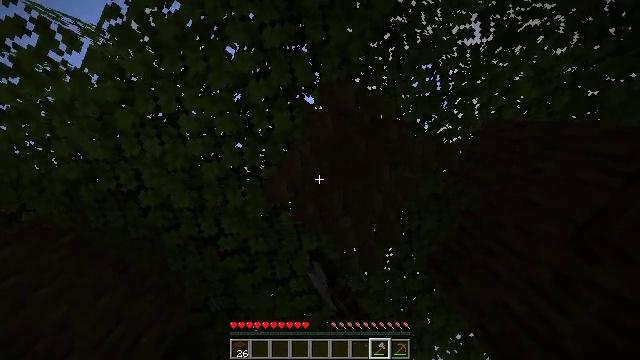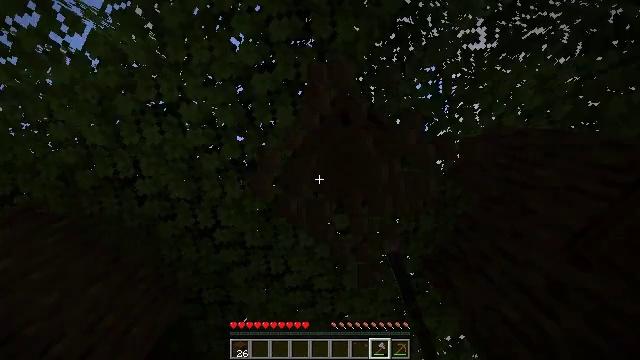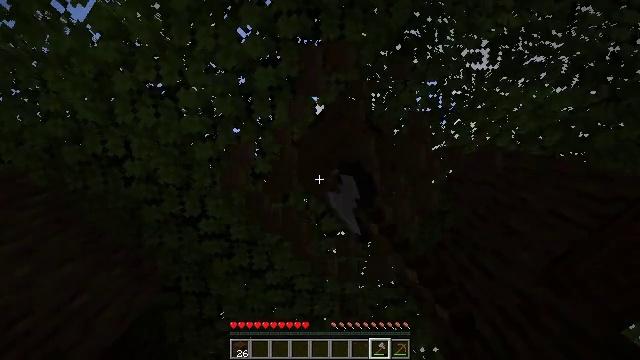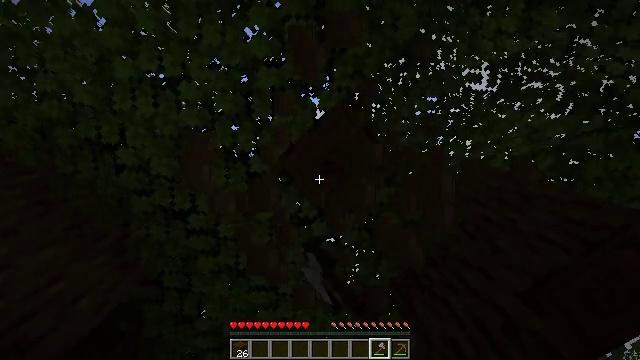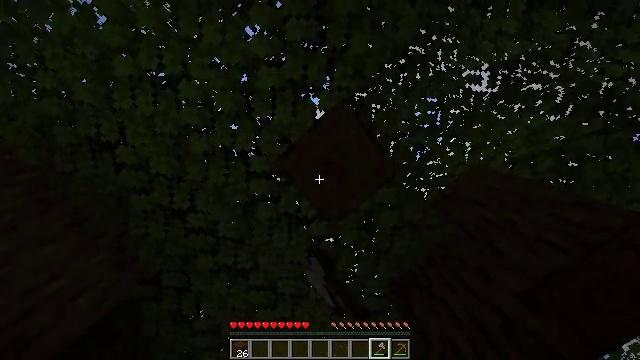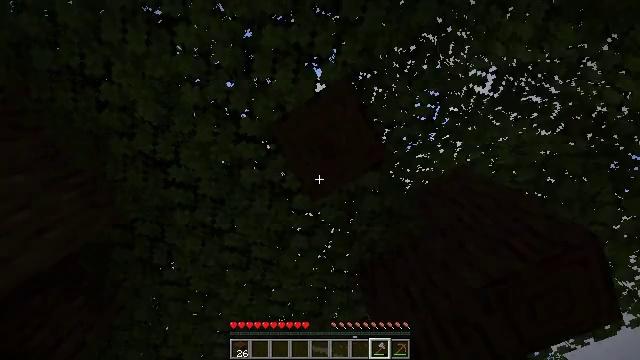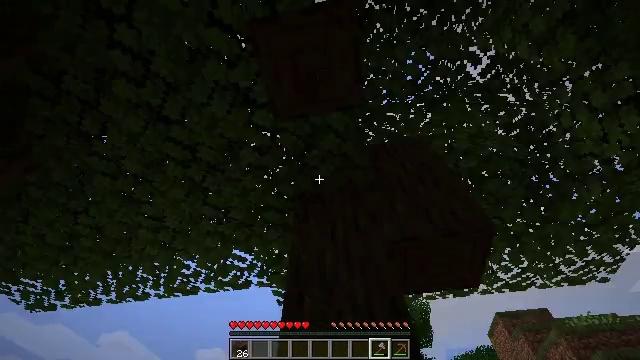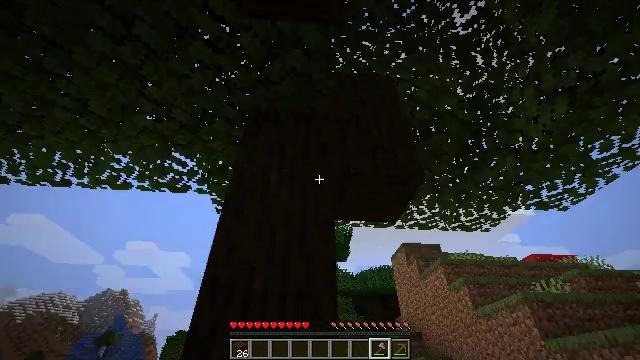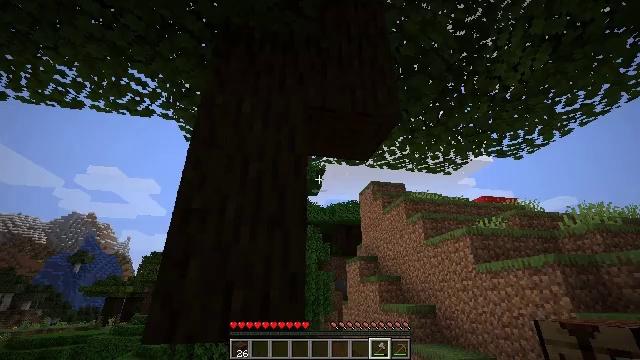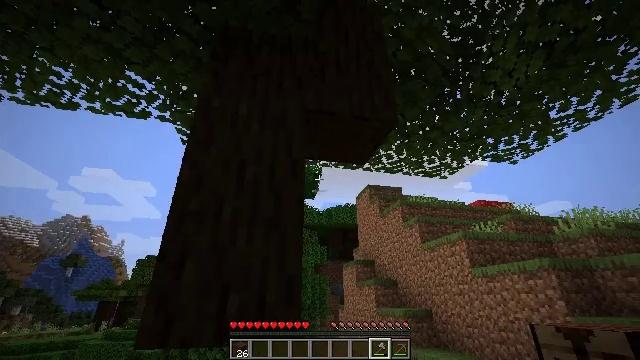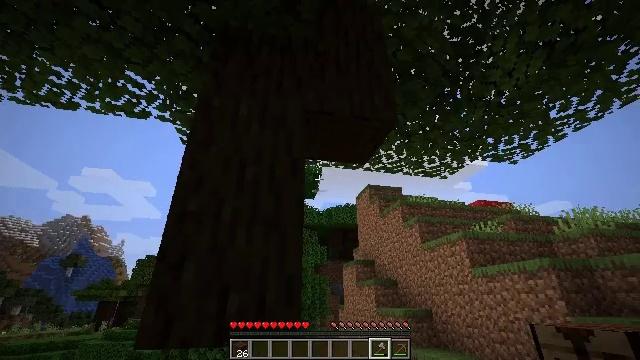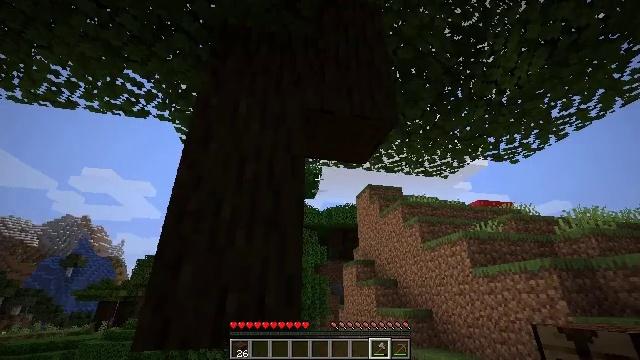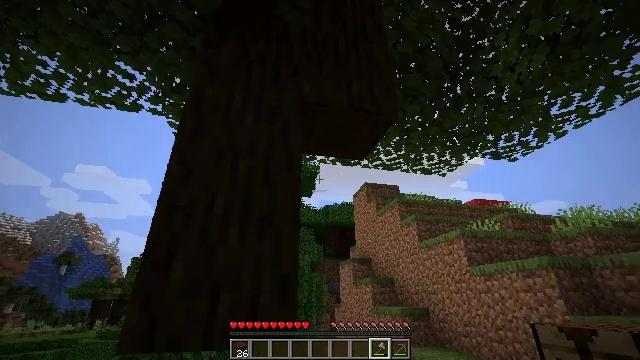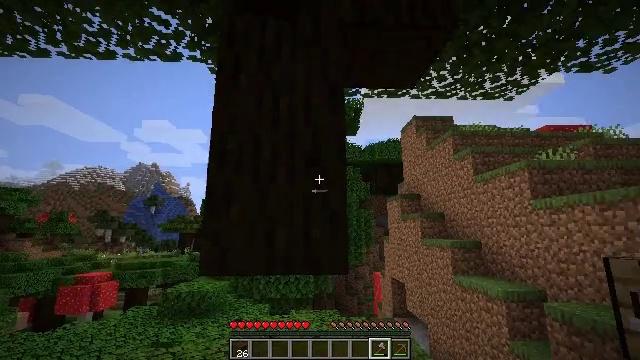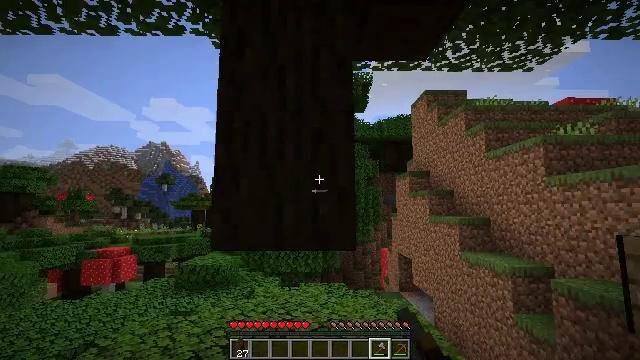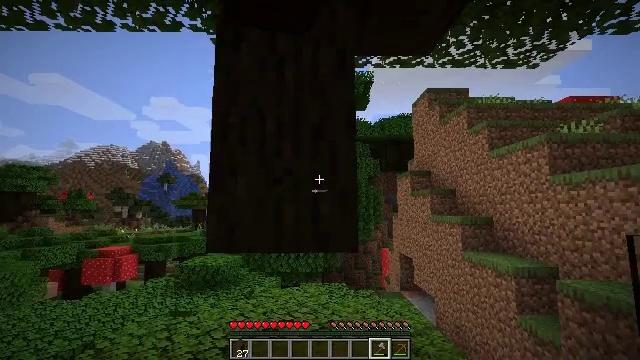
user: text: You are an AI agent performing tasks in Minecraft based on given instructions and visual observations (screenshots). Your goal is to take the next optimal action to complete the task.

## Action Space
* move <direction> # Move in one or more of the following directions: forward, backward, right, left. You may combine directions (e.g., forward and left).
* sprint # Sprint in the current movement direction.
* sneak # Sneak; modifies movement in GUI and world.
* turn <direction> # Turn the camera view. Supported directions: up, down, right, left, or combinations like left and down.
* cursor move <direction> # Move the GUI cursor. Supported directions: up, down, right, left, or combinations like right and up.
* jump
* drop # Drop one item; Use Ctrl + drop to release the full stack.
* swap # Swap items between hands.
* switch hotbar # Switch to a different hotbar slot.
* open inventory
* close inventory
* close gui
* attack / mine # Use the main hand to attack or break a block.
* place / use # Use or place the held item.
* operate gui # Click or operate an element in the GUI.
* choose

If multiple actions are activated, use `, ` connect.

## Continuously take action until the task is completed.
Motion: motion action
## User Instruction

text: Harvest dark oak log for resources.
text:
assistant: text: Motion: move forward, sneak, turn right, attack / mine
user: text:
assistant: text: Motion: sneak, turn right, attack / mine
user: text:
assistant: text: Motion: sneak, turn right and up, attack / mine
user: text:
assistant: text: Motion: sneak, attack / mine
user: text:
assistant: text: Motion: sneak, turn right and down, attack / mine
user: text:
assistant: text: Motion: sneak, turn right and down, attack / mine
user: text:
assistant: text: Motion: sneak, turn right and down, attack / mine
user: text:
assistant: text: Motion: sneak, turn right and down, attack / mine
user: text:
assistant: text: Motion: sneak, attack / mine
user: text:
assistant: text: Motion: move forward, sneak, attack / mine
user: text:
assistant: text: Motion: move forward, sneak, attack / mine
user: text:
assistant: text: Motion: move forward, sneak, attack / mine
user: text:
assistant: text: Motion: move forward, sneak, turn left and down, attack / mine
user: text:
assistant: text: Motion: move forward, sneak, turn left and down, attack / mine
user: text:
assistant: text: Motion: move forward, sneak, attack / mine
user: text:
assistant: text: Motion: move forward, sneak, attack / mine
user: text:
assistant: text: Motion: move forward, sneak, attack / mine
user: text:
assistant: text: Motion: move forward, sneak, attack / mine
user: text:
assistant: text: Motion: move forward, sneak, attack / mine
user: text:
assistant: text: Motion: move forward, sneak, attack / mine
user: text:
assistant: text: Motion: move forward, sneak, attack / mine
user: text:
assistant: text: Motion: move forward, sneak, attack / mine
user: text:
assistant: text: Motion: move forward, sneak, attack / mine
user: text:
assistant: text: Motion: move forward, sneak, attack / mine
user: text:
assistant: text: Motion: move forward, sneak, attack / mine
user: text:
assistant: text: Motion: move forward, sneak, attack / mine
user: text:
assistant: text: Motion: move forward, sneak, attack / mine
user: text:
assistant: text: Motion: move forward, sneak, turn up, attack / mine
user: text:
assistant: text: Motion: move forward, sneak, turn up, attack / mine
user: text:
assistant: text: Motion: move forward, sneak, turn up, attack / mine